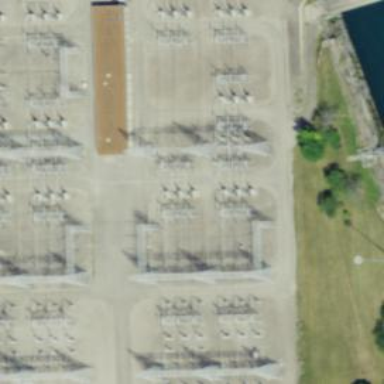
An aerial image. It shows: Switch for power supply.